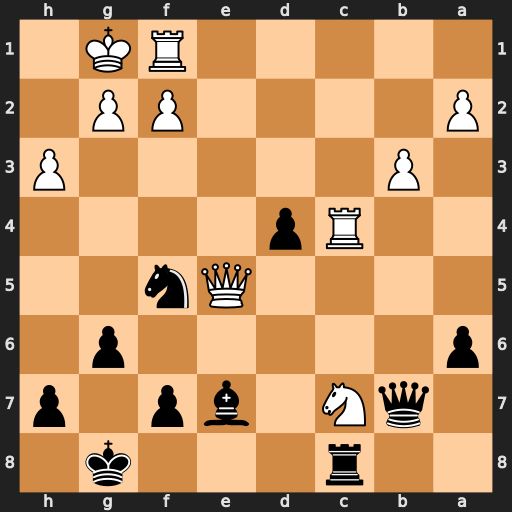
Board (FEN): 2r3k1/1qN1bp1p/p5p1/4Qn2/2Rp4/1P5P/P4PP1/5RK1
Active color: b
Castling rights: -
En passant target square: -
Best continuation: Bd6 Qd5 Rxc7 Qxb7 Rxb7